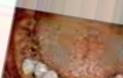
Condition: Caries